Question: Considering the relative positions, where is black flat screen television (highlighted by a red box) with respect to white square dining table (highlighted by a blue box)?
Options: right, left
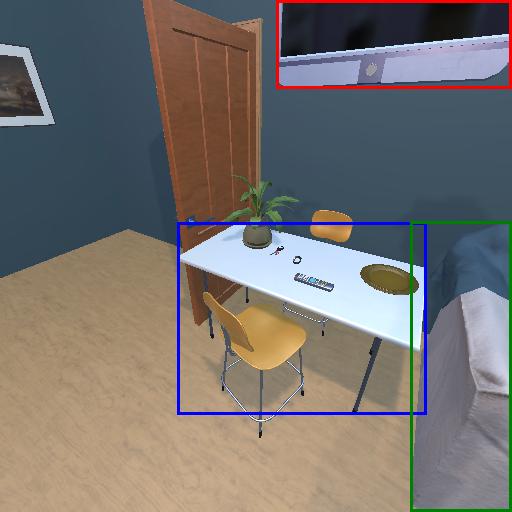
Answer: right